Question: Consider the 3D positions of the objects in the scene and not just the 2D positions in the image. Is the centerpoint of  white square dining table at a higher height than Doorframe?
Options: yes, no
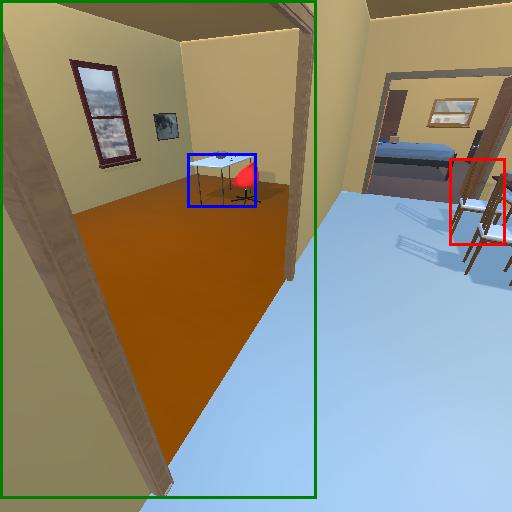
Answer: yes